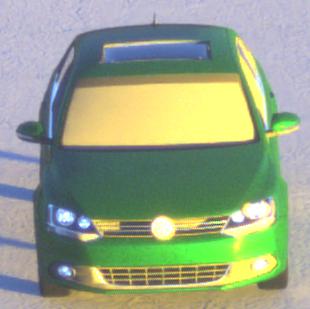
Make: VW
Model: Jetta 1.2 TSI
Detailed model: Jetta (IV)
Model produced from: 2011/01
Model produced until: 2014/08
Doors: 4
Color: green
Road condition: dry road
Daytime: sunrise or sunset
Contrast: high contrast